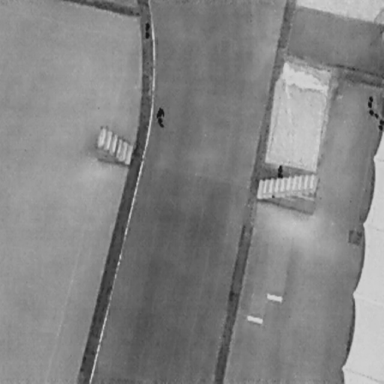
There are three People in the infrared image.